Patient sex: F
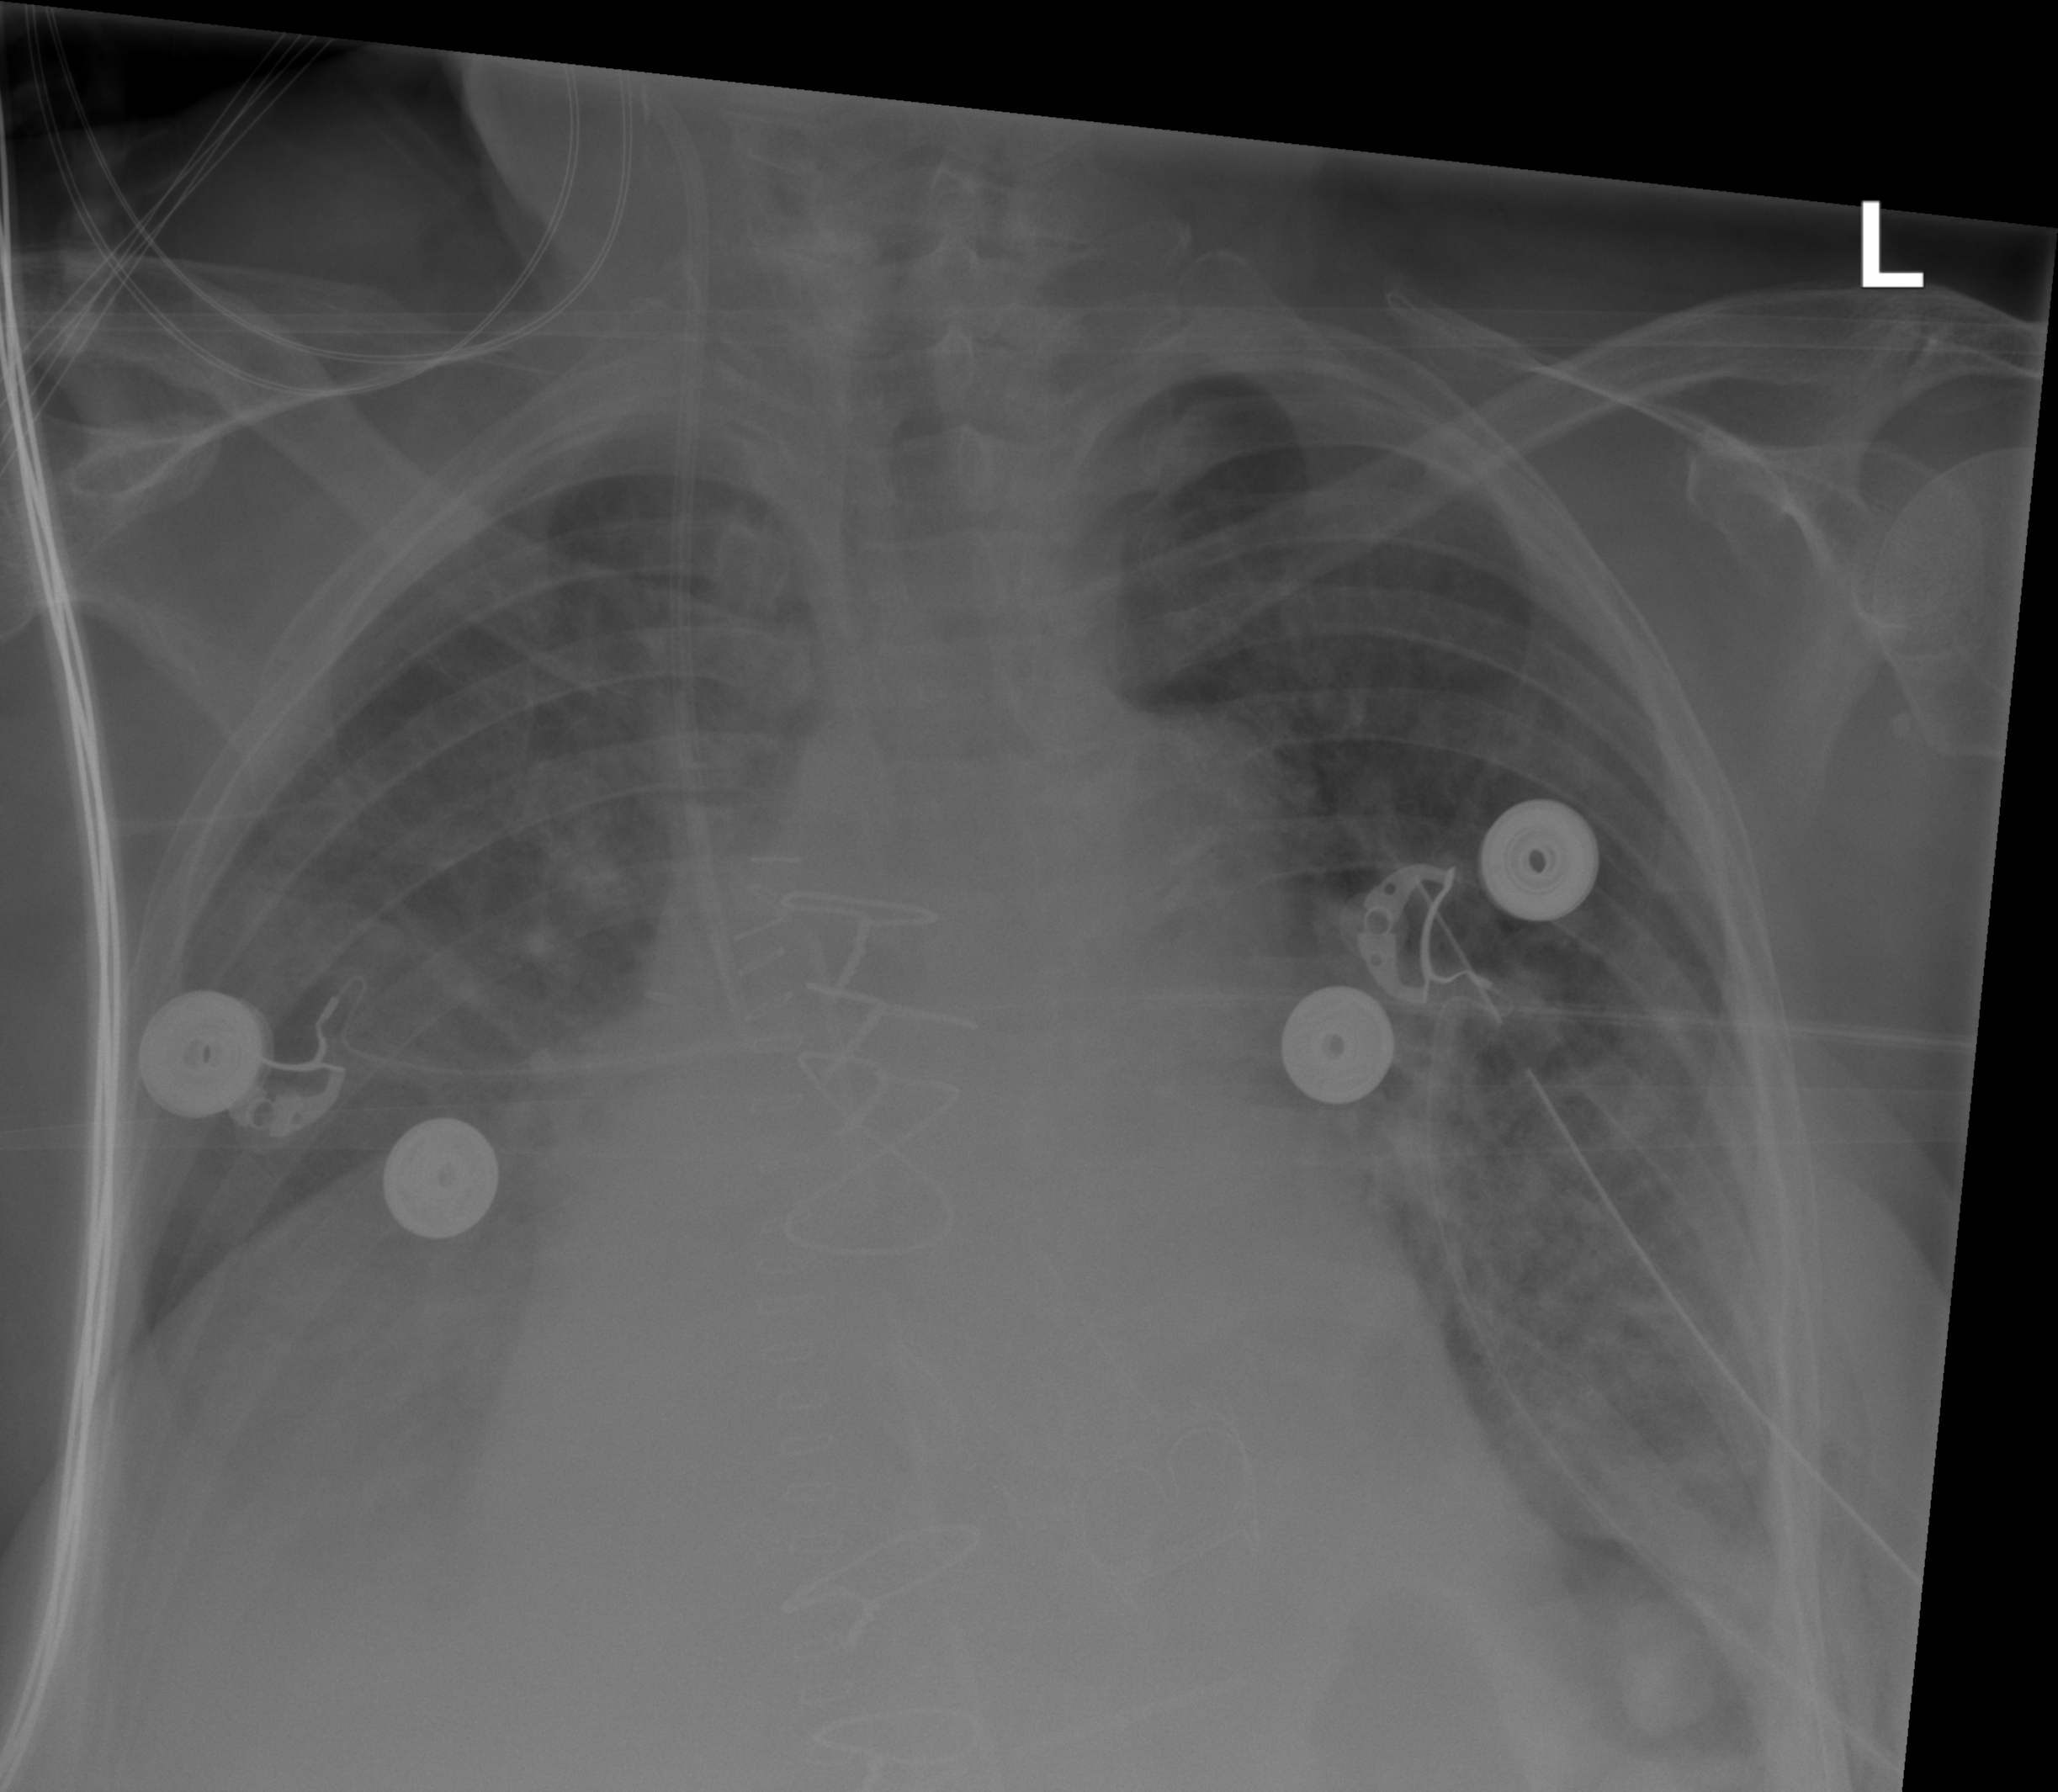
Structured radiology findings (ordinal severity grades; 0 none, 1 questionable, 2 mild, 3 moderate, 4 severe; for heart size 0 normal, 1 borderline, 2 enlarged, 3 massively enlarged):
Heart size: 2
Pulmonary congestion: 2
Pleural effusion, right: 2
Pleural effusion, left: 2
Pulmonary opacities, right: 2
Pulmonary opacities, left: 2
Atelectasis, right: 2
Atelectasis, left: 2